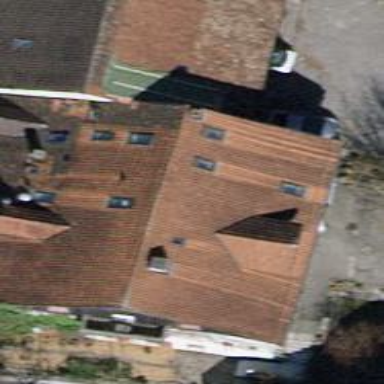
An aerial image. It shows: Pitched roof building.